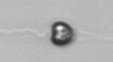
Label: Apedinella